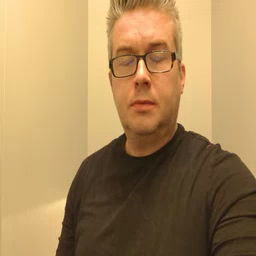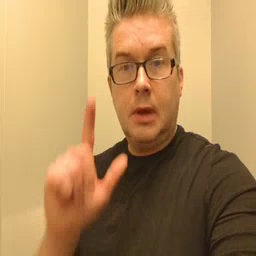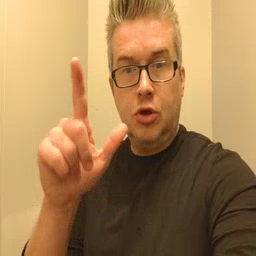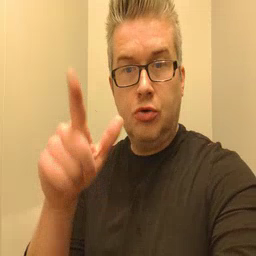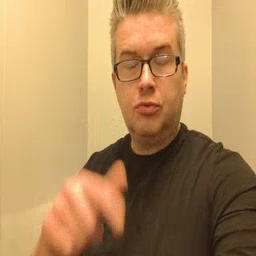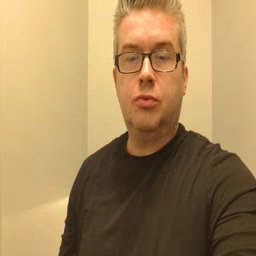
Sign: later